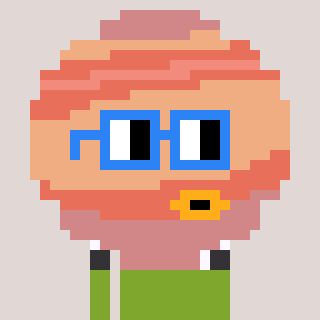
a pixel art character with square blue glasses, a jupiter-shaped head and a slimegreen-colored body on a warm background